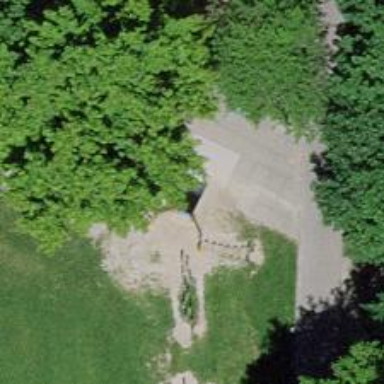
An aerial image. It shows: Playground with slide.